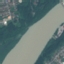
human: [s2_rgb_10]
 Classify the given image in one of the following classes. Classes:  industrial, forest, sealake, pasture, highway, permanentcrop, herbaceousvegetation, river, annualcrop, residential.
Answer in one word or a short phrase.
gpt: River